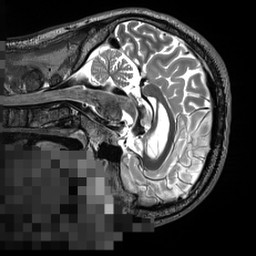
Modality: T2w
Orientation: sagittal
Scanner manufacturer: siemens
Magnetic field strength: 3 T
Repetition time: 3.2 s
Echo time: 0.564 s